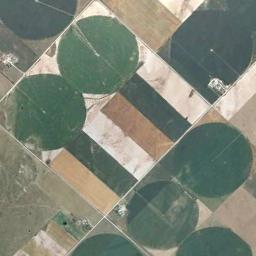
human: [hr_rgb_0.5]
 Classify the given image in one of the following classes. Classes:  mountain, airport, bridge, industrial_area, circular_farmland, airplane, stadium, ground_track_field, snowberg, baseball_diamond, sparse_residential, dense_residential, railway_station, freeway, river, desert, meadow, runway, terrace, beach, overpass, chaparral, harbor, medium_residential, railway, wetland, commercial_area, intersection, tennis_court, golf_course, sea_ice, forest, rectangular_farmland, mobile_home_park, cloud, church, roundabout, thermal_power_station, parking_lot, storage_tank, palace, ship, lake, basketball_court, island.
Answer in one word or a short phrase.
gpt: circular_farmland